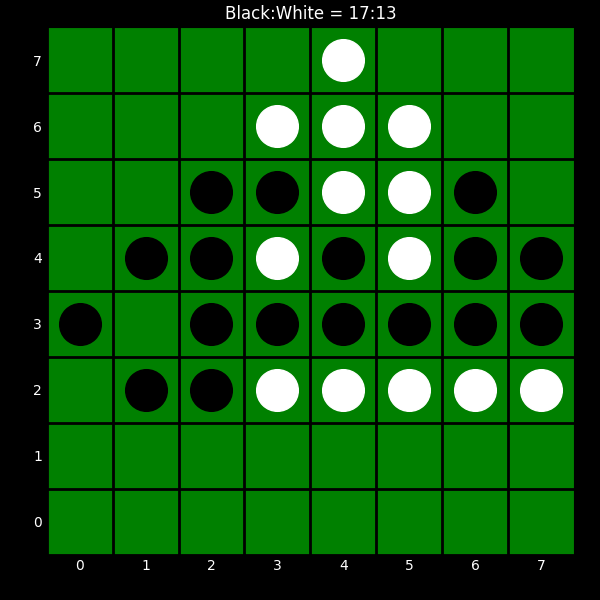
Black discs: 17
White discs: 13